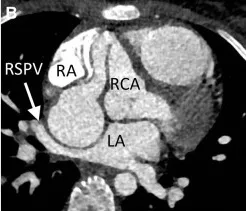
Arrow) to form a pseudoaneurysm ,. With the right superior pulmonary vein remarkably compressed. Arrow).
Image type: radiology (ct)